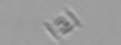
Label: Bacillariophyceae_morphotype1